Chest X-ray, AP view. Patient: 41 years old, sex F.
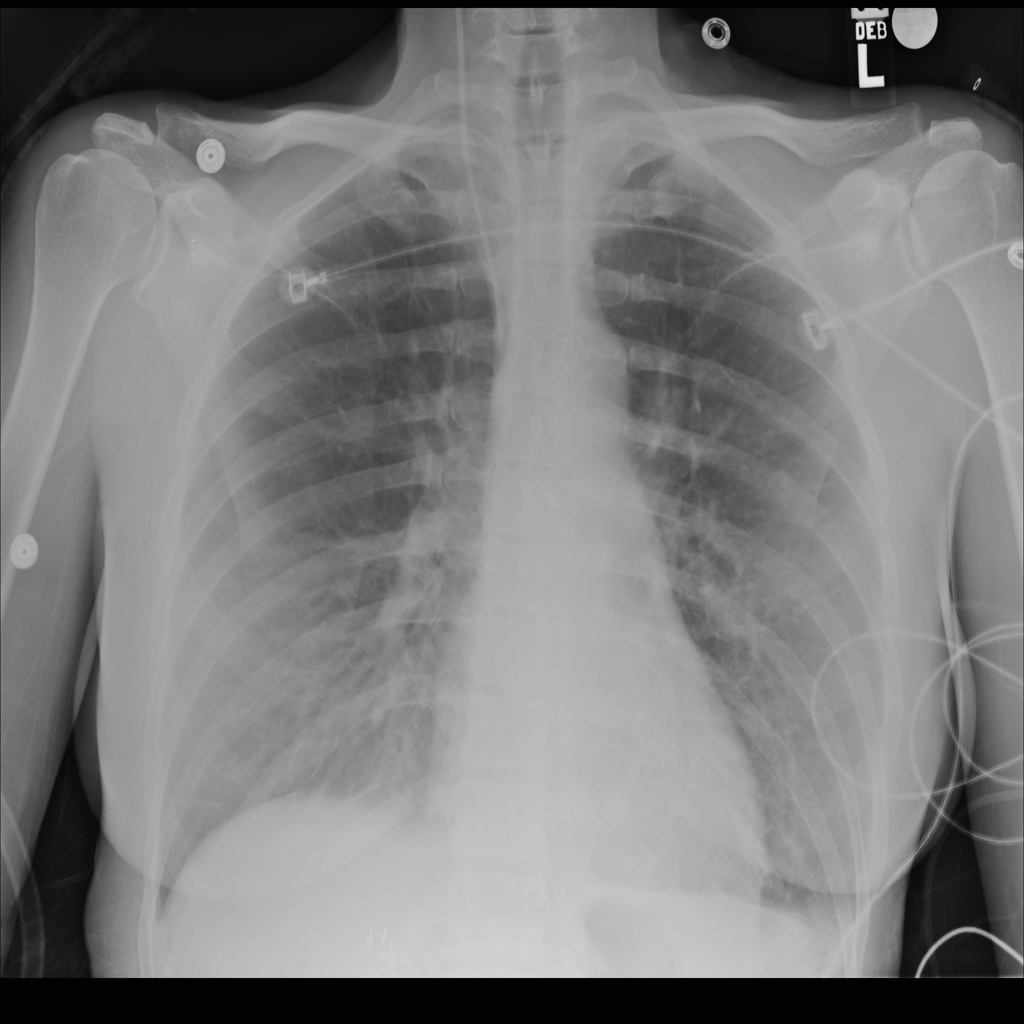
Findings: Infiltration